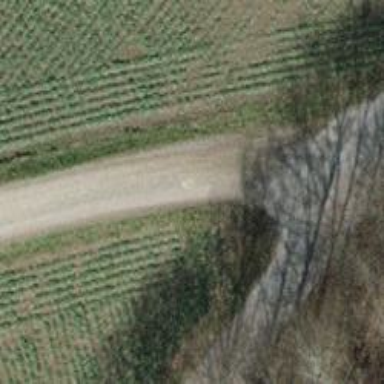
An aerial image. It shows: Gravel track with grade 2 quality.